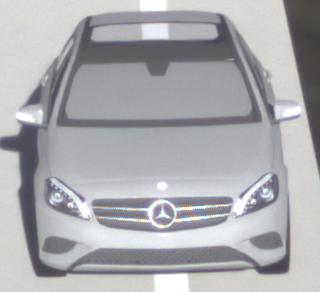
Make: Mercedes-Benz
Model: A 180
Detailed model: A-Class (176)
Model produced from: 2012/09
Model produced until: 2015/07
Doors: 5
Color: gray
Road condition: dry road
Daytime: morning or afternoon
Contrast: high contrast